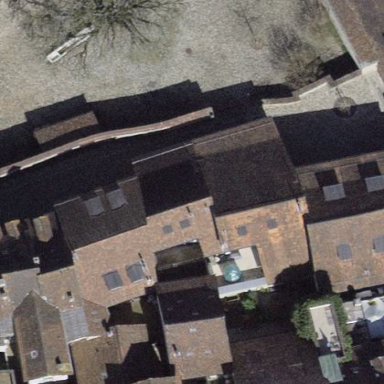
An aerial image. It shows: Building with tile roof.